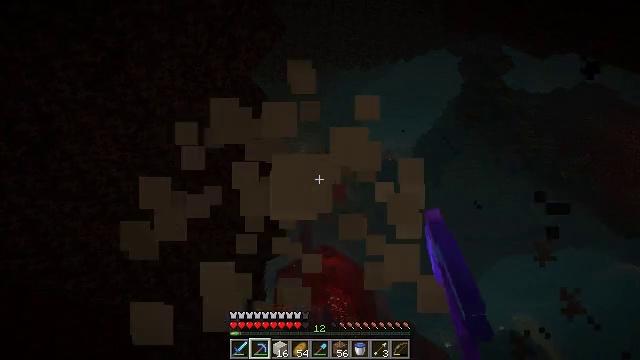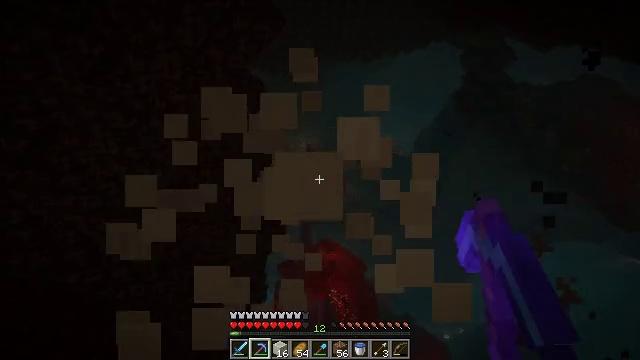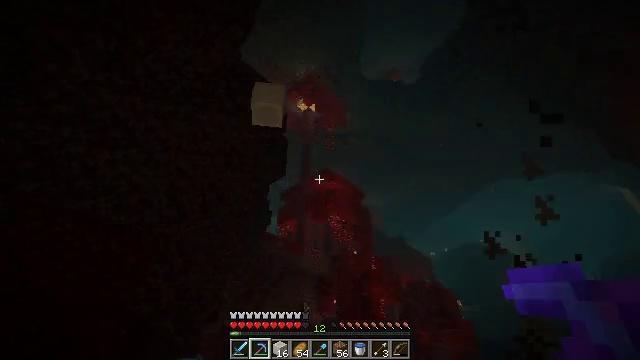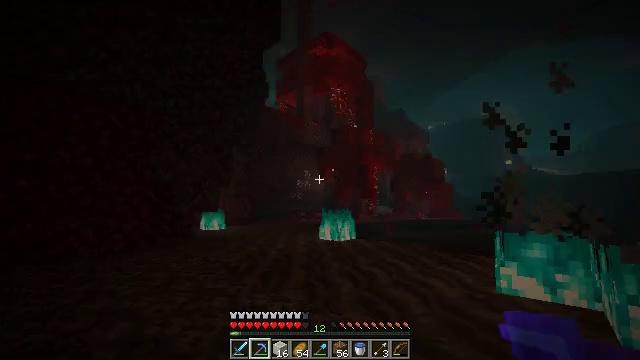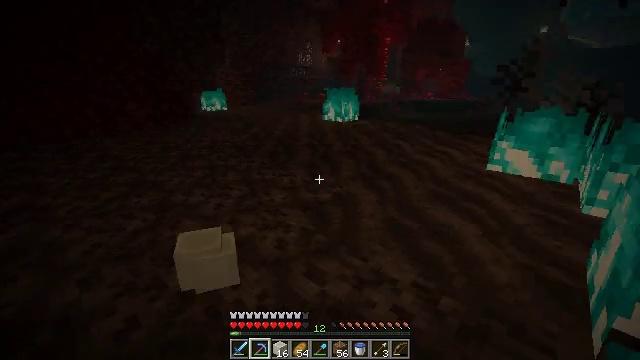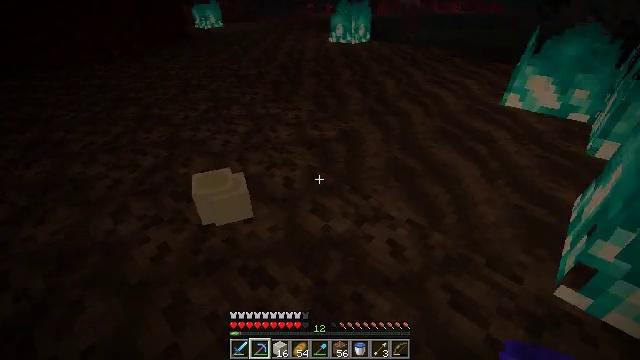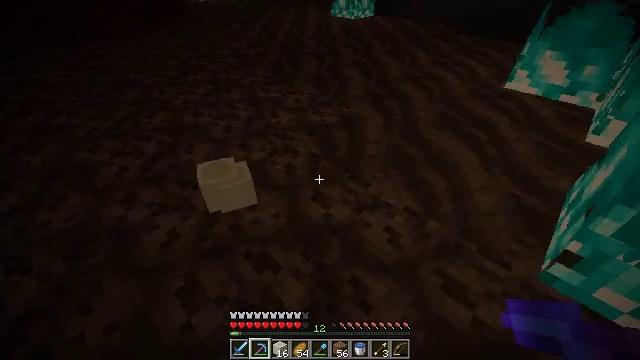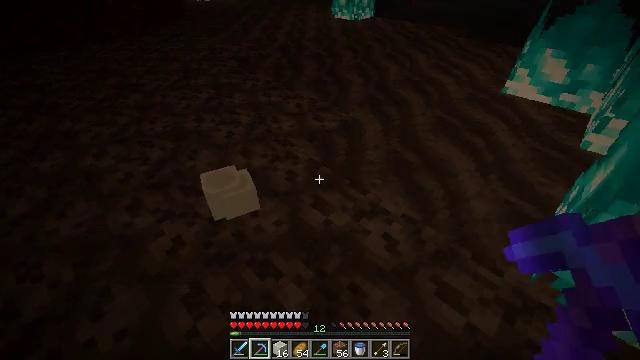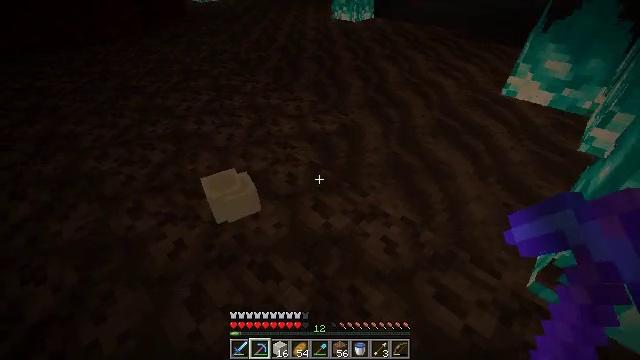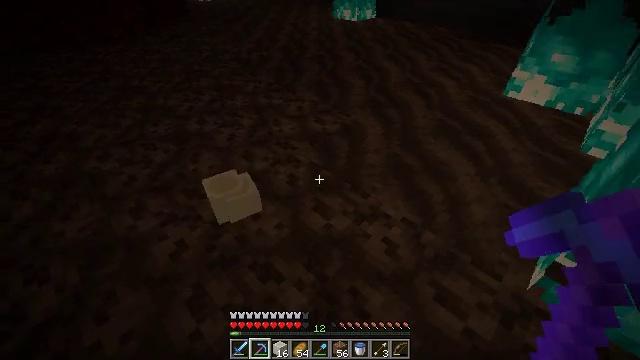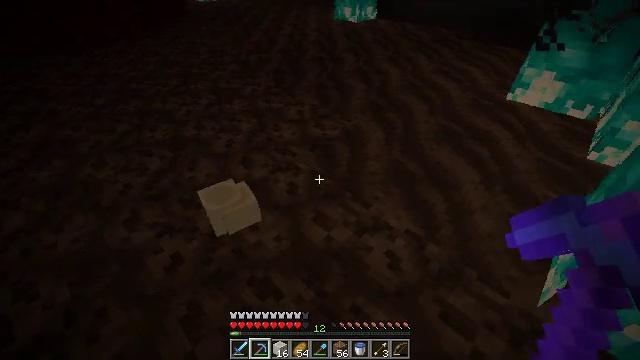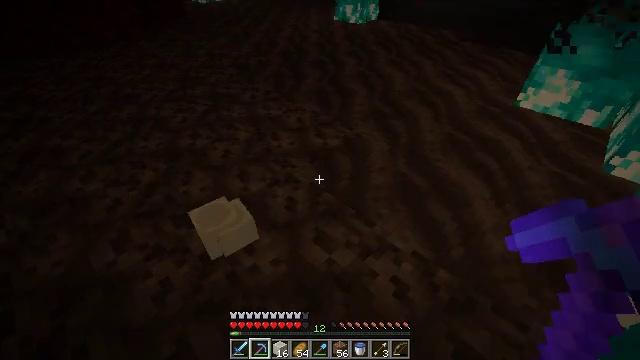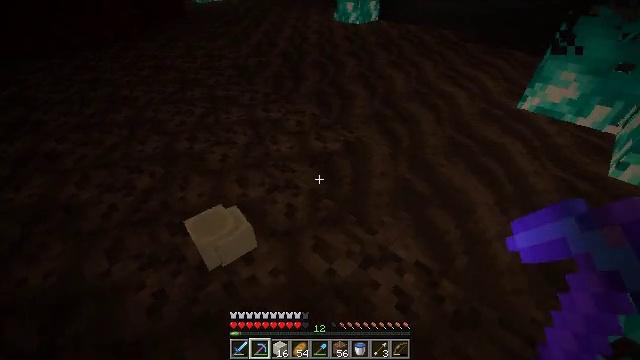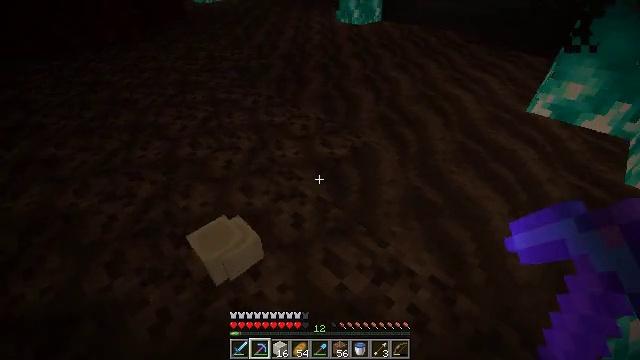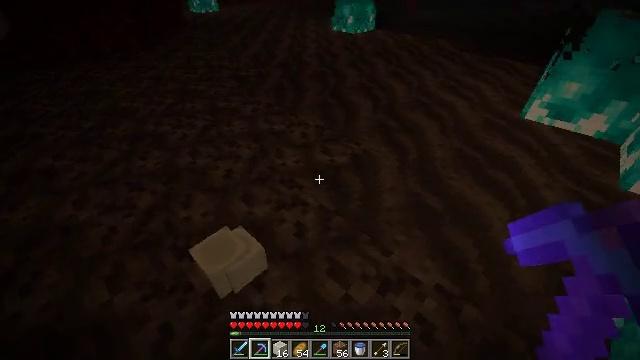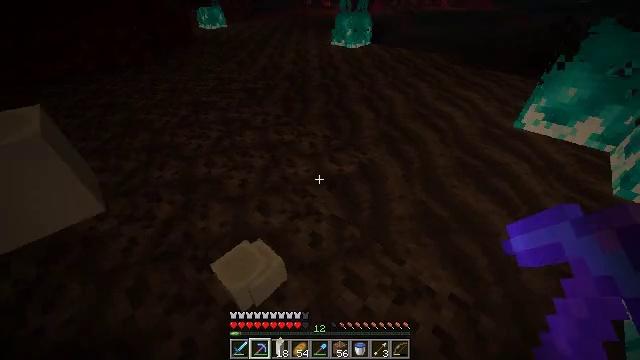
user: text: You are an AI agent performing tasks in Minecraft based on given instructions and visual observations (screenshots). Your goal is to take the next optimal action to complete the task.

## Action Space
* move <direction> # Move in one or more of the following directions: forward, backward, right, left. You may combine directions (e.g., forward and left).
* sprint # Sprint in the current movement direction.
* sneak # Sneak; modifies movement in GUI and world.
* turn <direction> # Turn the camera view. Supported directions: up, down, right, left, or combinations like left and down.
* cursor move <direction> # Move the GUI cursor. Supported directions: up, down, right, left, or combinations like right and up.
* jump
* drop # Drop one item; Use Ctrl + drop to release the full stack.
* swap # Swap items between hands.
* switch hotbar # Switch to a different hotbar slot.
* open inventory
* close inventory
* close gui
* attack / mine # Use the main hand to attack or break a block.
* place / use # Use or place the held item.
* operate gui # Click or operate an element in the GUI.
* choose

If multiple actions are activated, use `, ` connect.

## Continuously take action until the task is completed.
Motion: motion action
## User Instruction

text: Break the block holding the soul fire.
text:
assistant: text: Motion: sneak, turn down, attack / mine
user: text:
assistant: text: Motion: sneak, turn down, attack / mine
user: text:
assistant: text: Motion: sneak, turn down
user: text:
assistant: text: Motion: turn down
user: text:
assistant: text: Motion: turn left and down
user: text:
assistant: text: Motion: turn down
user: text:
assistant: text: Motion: no_op
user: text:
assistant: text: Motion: no_op
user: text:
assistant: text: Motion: move forward
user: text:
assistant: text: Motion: move forward
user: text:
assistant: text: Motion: move forward
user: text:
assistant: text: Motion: no_op
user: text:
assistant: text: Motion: move forward and move left
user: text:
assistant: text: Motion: move forward and move left, turn right
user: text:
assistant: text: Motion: move forward and move left
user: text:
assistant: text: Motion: move forward and move left
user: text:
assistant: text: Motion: move forward and move left
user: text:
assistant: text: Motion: turn right and up
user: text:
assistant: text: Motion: turn right and up
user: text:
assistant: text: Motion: turn right and up
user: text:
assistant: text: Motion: move back, turn right and up
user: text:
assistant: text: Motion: move back, turn right and up
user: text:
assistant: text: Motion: move back, turn right and up
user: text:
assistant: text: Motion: no_op
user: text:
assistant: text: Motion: move right
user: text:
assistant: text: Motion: move right
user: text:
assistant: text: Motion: move right
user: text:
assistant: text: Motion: move forward and move right
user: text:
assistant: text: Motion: move forward and move right
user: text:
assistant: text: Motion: move forward and move right, turn down